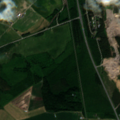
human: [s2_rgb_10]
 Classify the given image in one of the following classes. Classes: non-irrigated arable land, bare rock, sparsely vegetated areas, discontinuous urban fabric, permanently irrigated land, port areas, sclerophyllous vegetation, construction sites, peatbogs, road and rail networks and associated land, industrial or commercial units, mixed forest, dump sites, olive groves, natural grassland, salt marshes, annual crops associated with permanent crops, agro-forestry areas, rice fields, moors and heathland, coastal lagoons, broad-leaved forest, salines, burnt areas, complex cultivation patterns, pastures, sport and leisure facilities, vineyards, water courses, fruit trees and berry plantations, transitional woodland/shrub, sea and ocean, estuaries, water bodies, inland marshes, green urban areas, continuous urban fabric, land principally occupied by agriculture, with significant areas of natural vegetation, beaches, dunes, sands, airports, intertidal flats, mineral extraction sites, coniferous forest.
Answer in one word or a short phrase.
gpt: discontinuous urban fabric, non-irrigated arable land, land principally occupied by agriculture, with significant areas of natural vegetation, transitional woodland/shrub